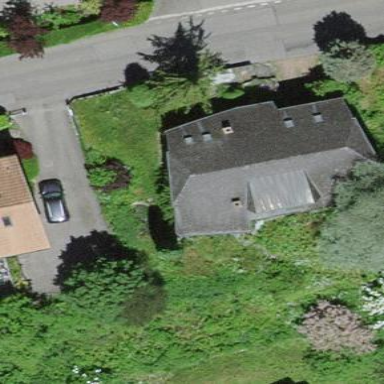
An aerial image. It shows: Simple house.